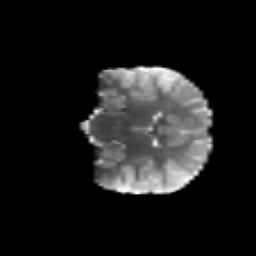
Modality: T2w
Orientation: coronal
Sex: female
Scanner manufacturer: siemens
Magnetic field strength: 3 T
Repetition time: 5 s
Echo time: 0.071 s